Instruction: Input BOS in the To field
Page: home
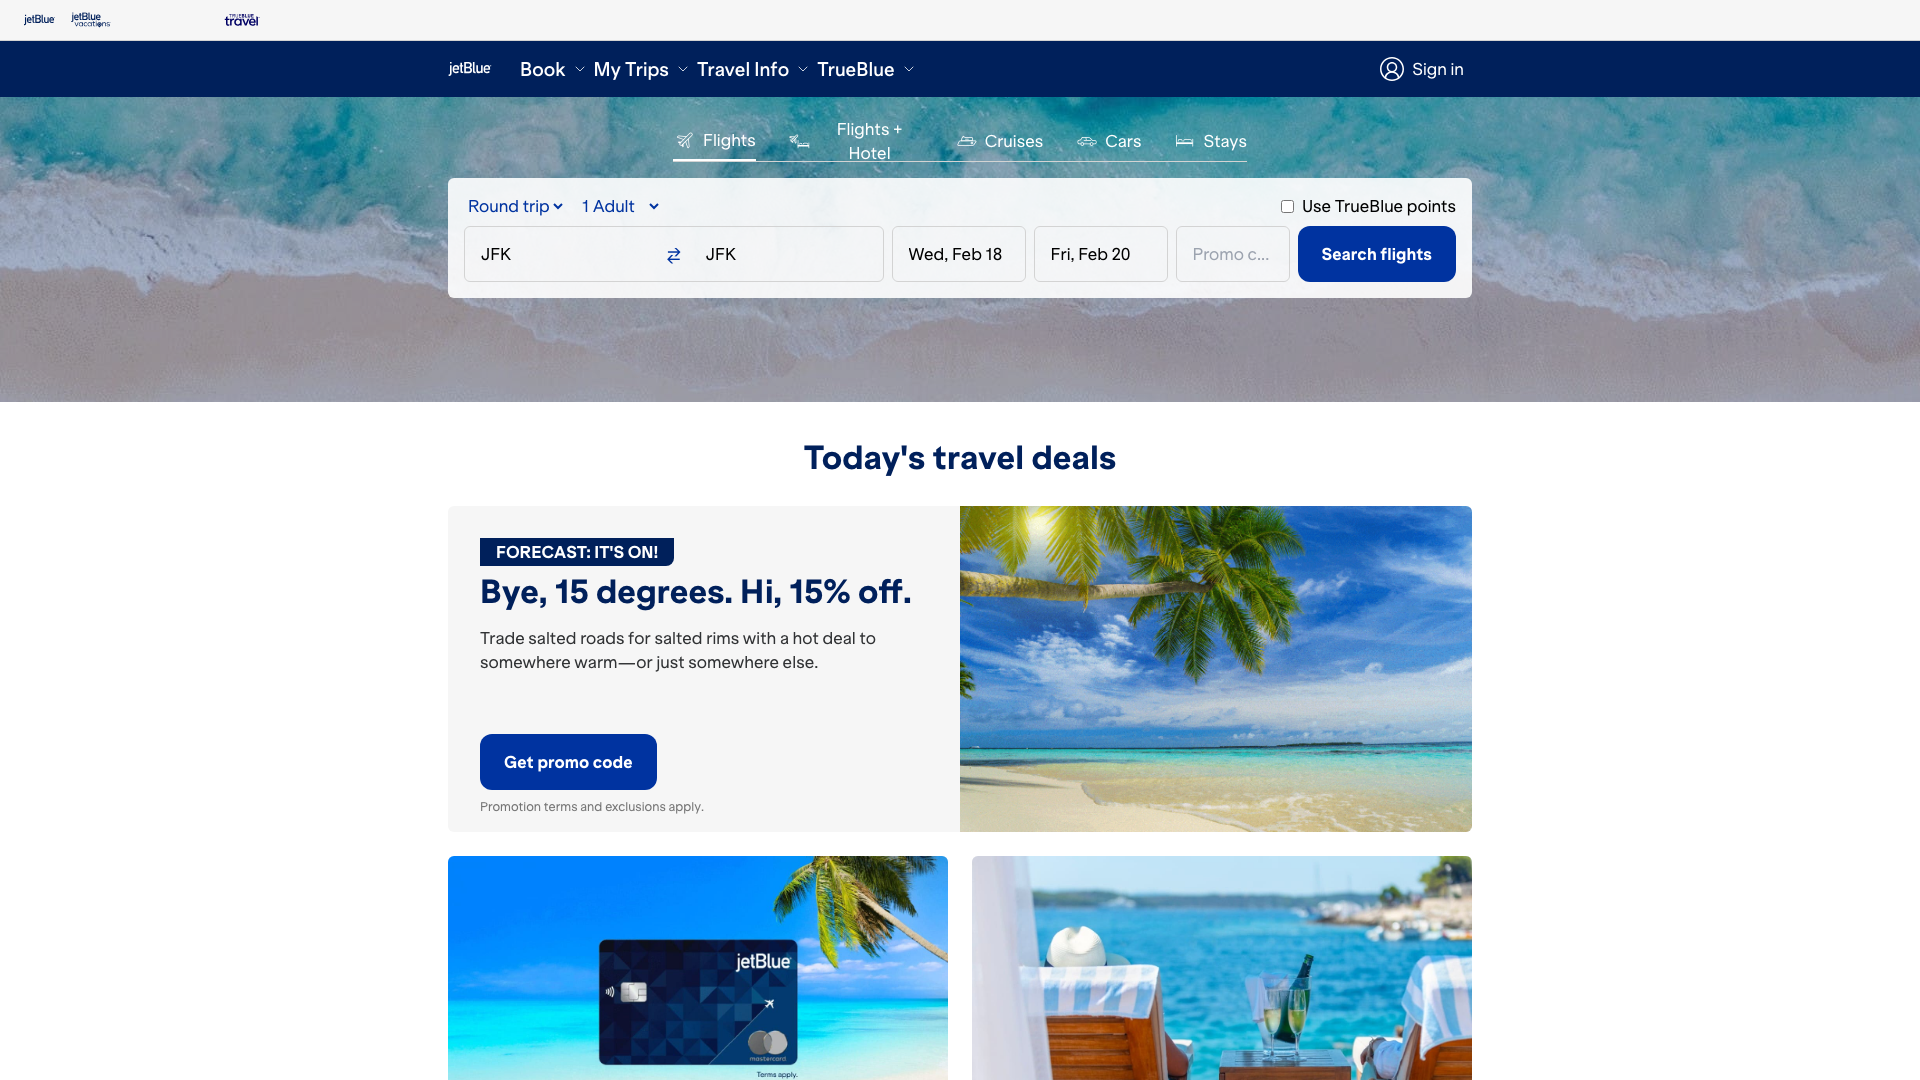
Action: type